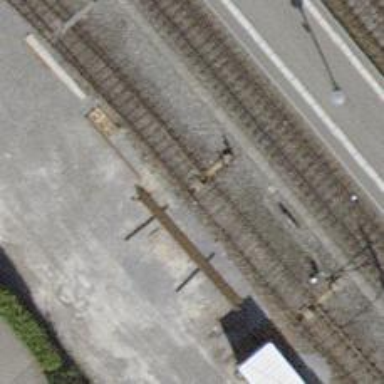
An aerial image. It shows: Railway switch.